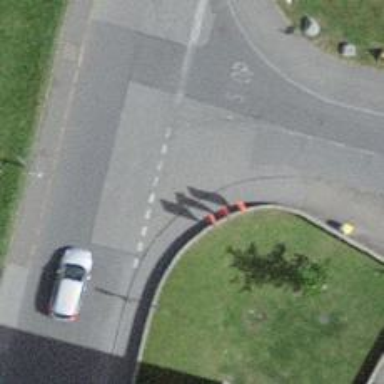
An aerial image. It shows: Post box.